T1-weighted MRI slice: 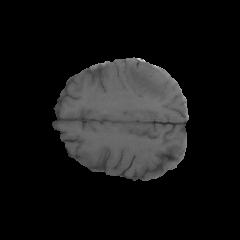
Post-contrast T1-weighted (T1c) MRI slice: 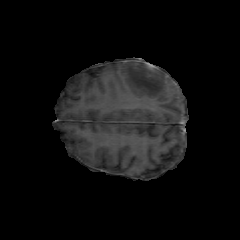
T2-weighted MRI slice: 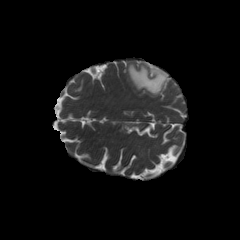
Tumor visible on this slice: yes